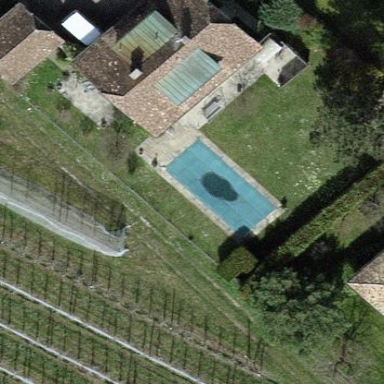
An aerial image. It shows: Swimming pool located in leisure land.